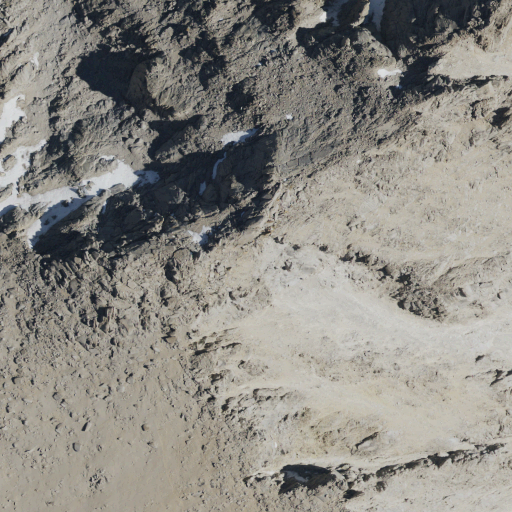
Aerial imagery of mountain in California named University Peak containing barren land and shrub